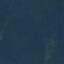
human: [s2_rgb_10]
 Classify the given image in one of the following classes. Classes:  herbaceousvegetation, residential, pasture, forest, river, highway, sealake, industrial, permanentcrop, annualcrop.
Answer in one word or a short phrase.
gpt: Forest